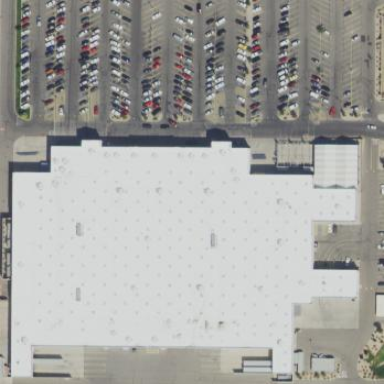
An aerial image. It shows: Supermarket located in building.